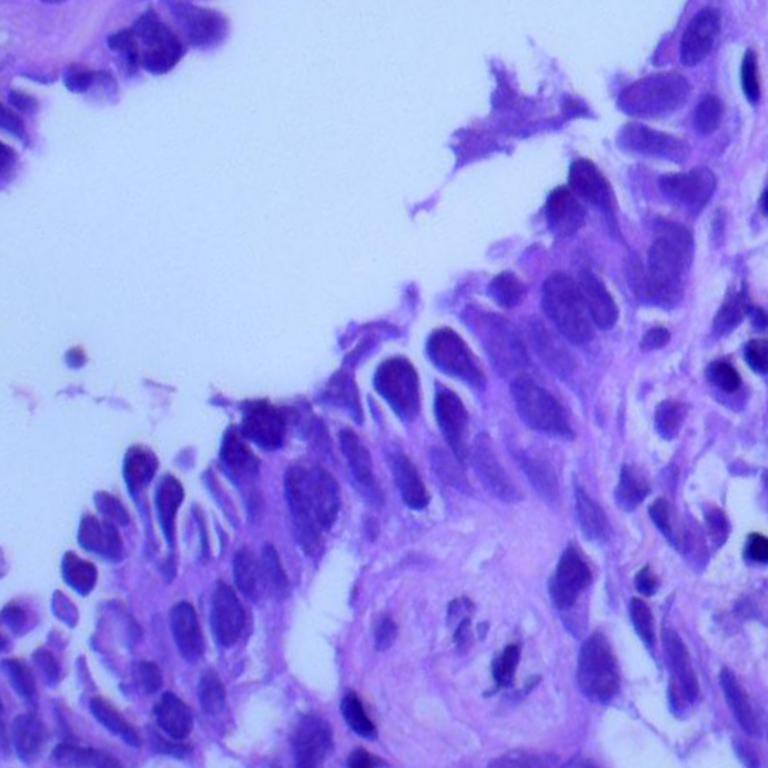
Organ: lung
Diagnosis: adenocarcinomas